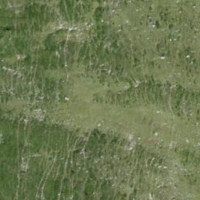
EUNIS habitat code: 31
Species observed at this site:
Bartsia alpina